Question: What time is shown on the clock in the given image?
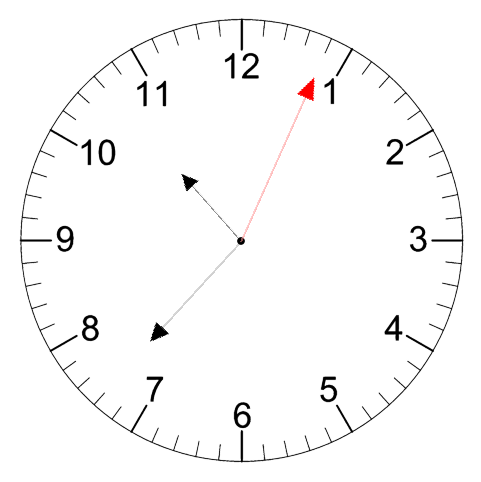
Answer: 10:37:04